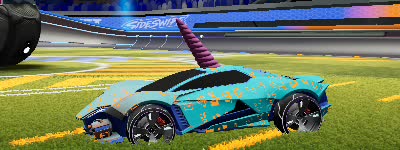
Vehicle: werewolf